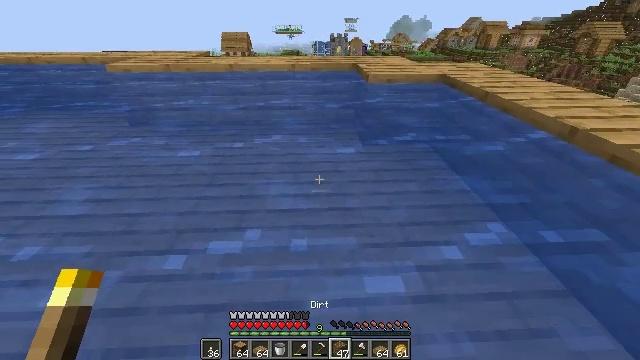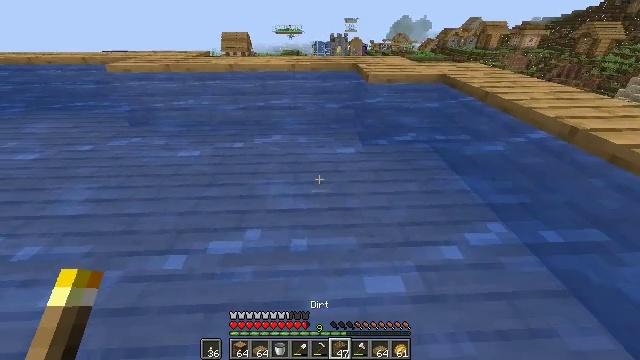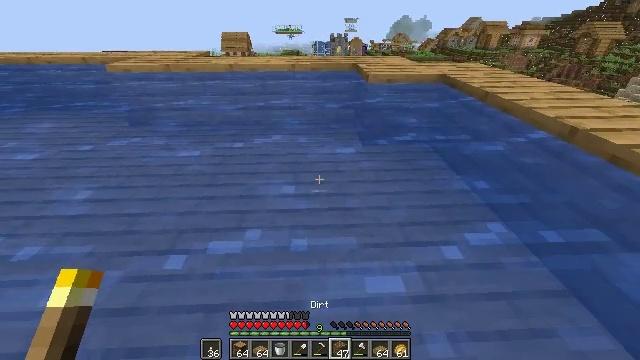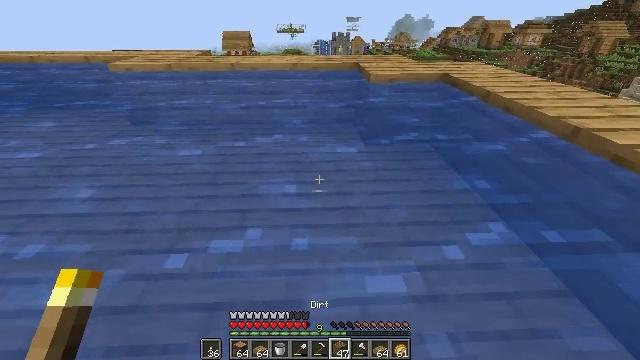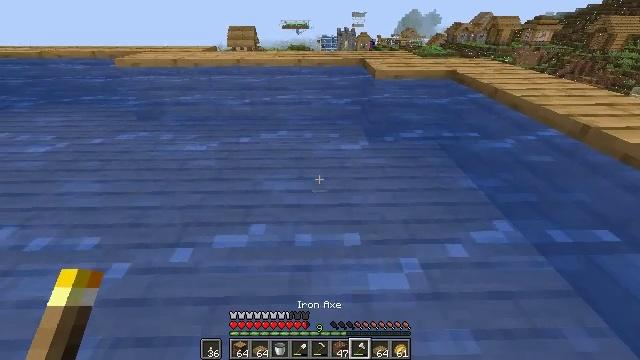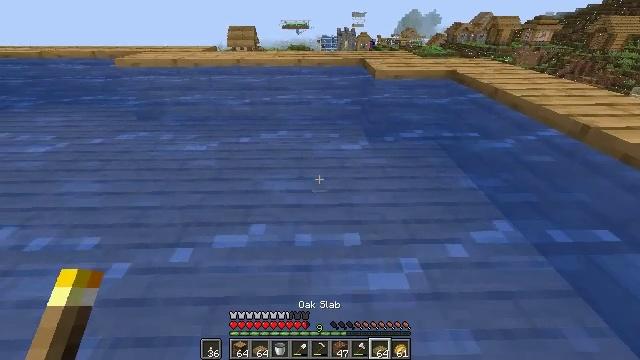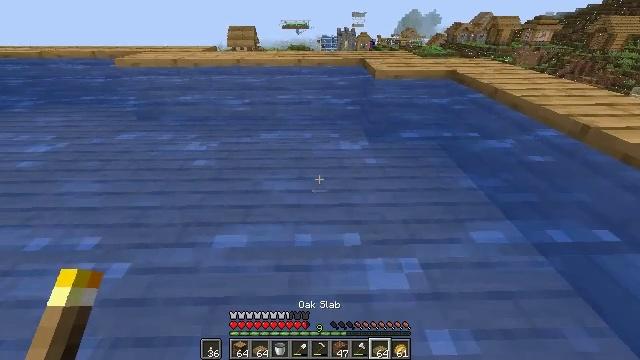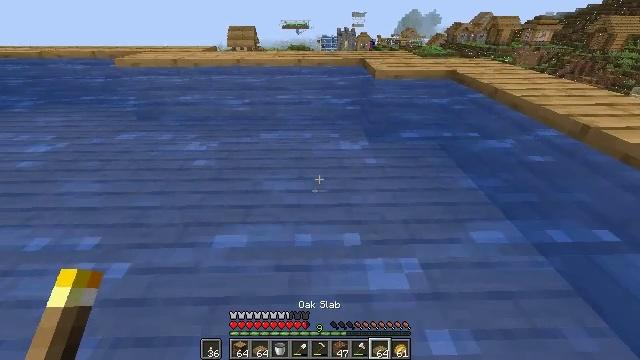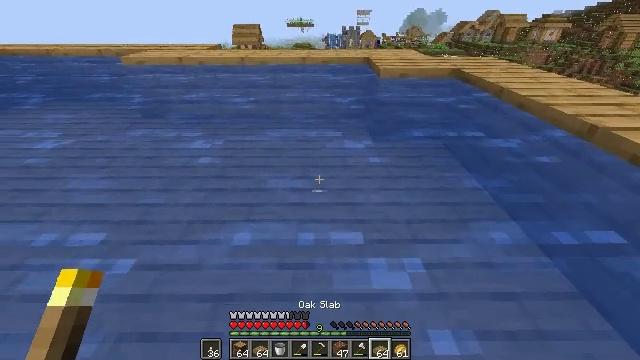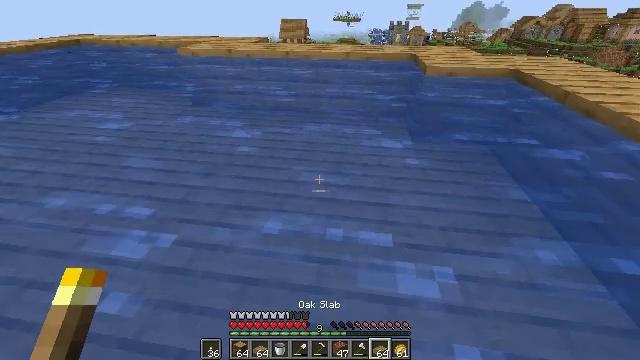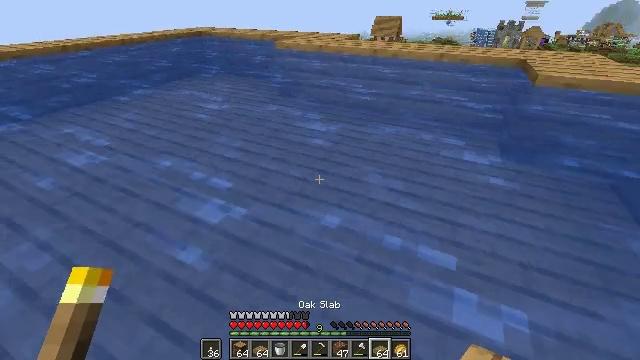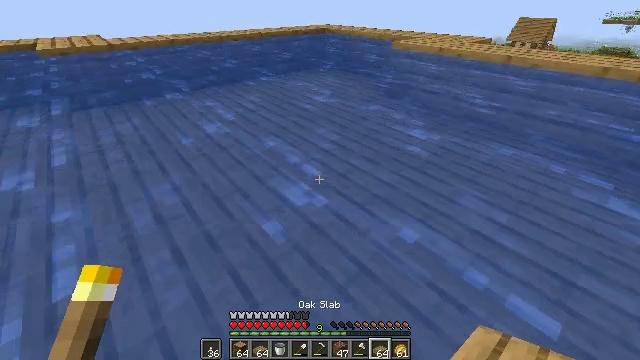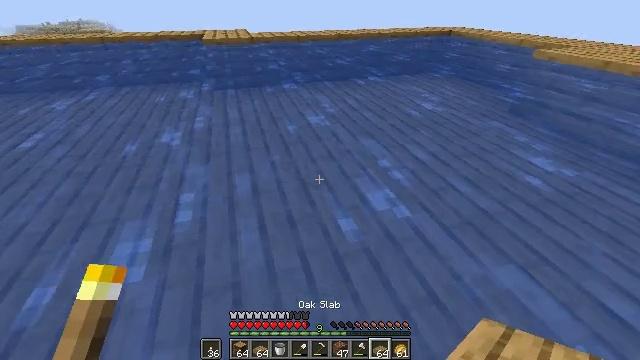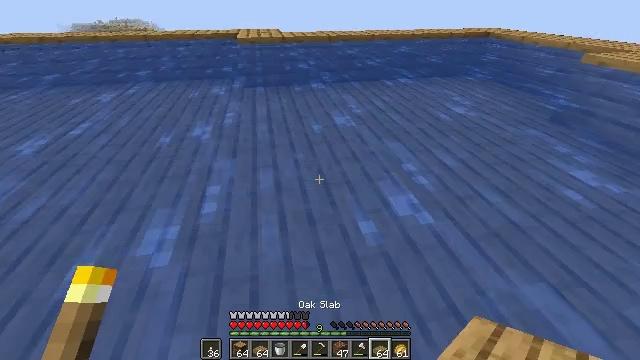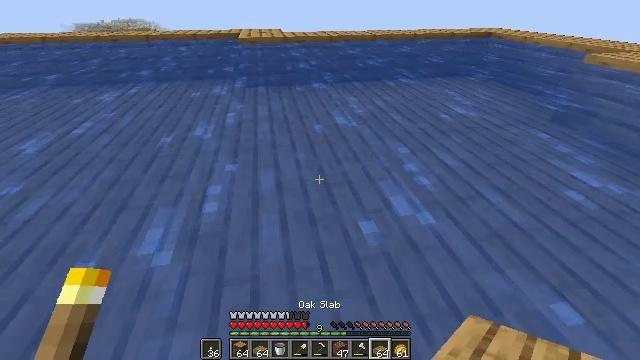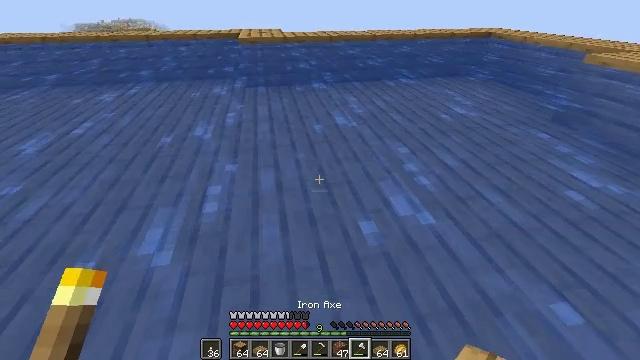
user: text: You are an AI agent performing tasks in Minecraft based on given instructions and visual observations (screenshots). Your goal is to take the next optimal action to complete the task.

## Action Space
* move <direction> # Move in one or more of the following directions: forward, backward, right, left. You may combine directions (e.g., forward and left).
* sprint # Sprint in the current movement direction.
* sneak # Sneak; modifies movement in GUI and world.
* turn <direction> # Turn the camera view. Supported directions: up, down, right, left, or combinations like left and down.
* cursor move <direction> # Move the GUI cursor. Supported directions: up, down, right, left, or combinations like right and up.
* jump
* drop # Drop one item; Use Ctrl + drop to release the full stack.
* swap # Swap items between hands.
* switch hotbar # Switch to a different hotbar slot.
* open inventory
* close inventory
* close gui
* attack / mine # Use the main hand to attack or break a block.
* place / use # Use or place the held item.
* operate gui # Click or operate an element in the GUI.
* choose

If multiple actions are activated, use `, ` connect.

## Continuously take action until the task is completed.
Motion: motion action
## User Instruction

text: Break the oak slab to get it back.
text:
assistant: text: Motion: no_op
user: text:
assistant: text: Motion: no_op
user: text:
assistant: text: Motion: no_op
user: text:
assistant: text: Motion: turn left
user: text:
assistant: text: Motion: no_op
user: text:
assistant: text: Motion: no_op
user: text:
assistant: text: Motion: no_op
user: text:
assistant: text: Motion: no_op
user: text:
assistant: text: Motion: turn left
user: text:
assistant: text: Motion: turn left
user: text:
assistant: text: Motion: turn left
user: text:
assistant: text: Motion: turn left
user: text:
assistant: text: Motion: turn left
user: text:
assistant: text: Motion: no_op
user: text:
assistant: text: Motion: no_op
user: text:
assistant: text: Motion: no_op
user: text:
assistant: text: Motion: turn left
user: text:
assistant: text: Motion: turn left
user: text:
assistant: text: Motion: turn left
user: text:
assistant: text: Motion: turn left
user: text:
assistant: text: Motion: turn left
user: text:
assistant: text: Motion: turn left and up
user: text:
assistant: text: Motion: no_op
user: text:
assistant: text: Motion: move forward
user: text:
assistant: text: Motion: move forward
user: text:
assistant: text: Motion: move forward
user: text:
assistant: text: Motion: move forward
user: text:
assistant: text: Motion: move forward, turn left
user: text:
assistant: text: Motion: move forward, turn left
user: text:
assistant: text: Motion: move forward, turn left